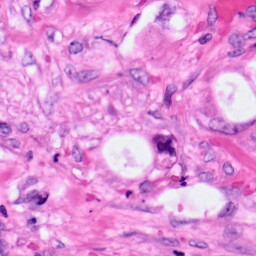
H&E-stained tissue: Pancreatic